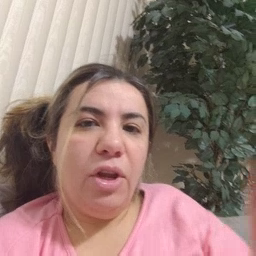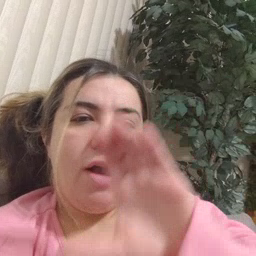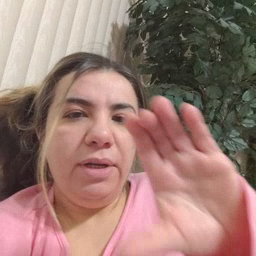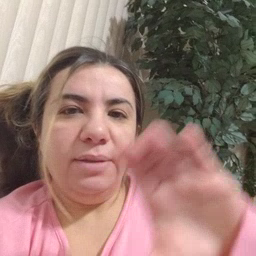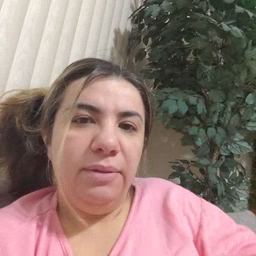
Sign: chocolate